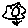
Label: flower